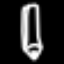
Label: pencil